Question: I create my own cube. I use below code to do it
'''
void Start () {
MeshFilter meshFilter = gameObject.GetComponent<MeshFilter>();
Mesh mesh = new Mesh ();
meshFilter.mesh = mesh;
mesh.vertices = new Vector3[]{
// face 1 (xy plane, z=0)
new Vector3(0,0,0),
new Vector3(1,0,0),
new Vector3(1,1,0),
new Vector3(0,1,0),
// face 2 (zy plane, x=1)
new Vector3(1,0,0),
new Vector3(1,0,1),
new Vector3(1,1,1),
new Vector3(1,1,0),
// face 3 (xy plane, z=1)
new Vector3(1,0,1),
new Vector3(0,0,1),
new Vector3(0,1,1),
new Vector3(1,1,1),
// face 4 (zy plane, x=0)
new Vector3(0,0,1),
new Vector3(0,0,0),
new Vector3(0,1,0),
new Vector3(0,1,1),
// face 5 (zx plane, y=1)
new Vector3(0,1,0),
new Vector3(1,1,0),
new Vector3(1,1,1),
new Vector3(0,1,1),
// face 6 (zx plane, y=0)
new Vector3(0,0,0),
new Vector3(0,0,1),
new Vector3(1,0,1),
new Vector3(1,0,0),
};
int faces = 6; // here a face = 2 triangles
List<int> triangles = new List<int>();
List<Vector2> uvs = new List<Vector2>();
for (int i = 0; i < faces; i++) {
int triangleOffset = i*4;
triangles.Add(0+triangleOffset);
triangles.Add(2+triangleOffset);
triangles.Add(1+triangleOffset);
triangles.Add(0+triangleOffset);
triangles.Add(3+triangleOffset);
triangles.Add(2+triangleOffset);
// same uvs for all faces
uvs.Add(new Vector2(0,0));
uvs.Add(new Vector2(1,0));
uvs.Add(new Vector2(1,1));
uvs.Add(new Vector2(0,1));
}
mesh.triangles = triangles.ToArray();
mesh.uv = uvs.ToArray();
GetComponent<Renderer>().material = new Material(Shader.Find("Diffuse"));
mesh.RecalculateNormals();
mesh.RecalculateBounds ();
mesh.Optimize();
'''
I want to add this object many times at runtime. I create a prefab by click right button on editor. I drag gameobject to it. I create a member variable 'public Gameobject prefab'. I drag prefab to member variable on inspector.
I want to add 2 cube on my scene. I use below code but it doesn't work for me. It adds many objects.

I use below code clone and add object
'''
prefab = gameObject;
// for (int i = 0; i < 3; i++) {
gO = Instantiate (prefab, new Vector3 (0 * 1.8F - 8.2f, 0, 0), Quaternion.identity) as GameObject;
// }
'''
How can I create a prefab from my own gameobject? How can I add it to scene at runtime properly?
If I create unity shape from editor, and I drag it to prefab, I can add many object on C# code. But I can't do same work for my own cube.
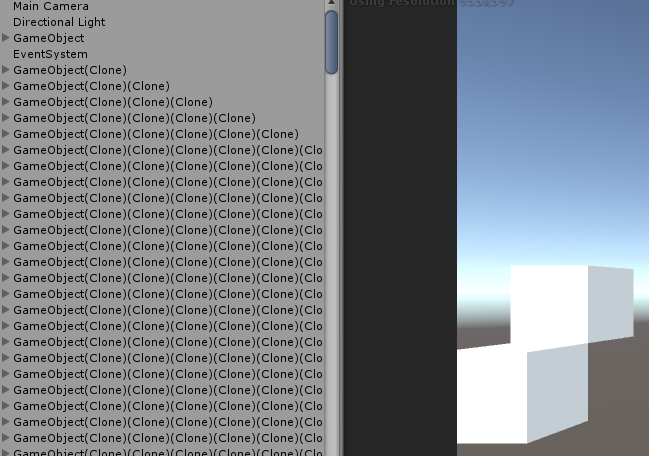
Answer: So in the end you have 2 Scripts:
'''
public class CubeFactory : MonoBehaviour
{
public GameObject PrefabToCreate;
// Use this for initialization
void Start () {
var cube = Instantiate(PrefabToCreate, new Vector3(0 * 1.8F - 8.2f, 0, 0), Quaternion.identity) as GameObject;
}
// Update is called once per frame
void Update () {
}
}
'''
and
'''
public class Cube : MonoBehaviour
{
private void Start()
{
MeshFilter meshFilter = gameObject.GetComponent<MeshFilter>();
Mesh mesh = new Mesh();
meshFilter.mesh = mesh;
mesh.vertices = new Vector3[]
{
// face 1 (xy plane, z=0)
new Vector3(0, 0, 0),
new Vector3(1, 0, 0),
new Vector3(1, 1, 0),
new Vector3(0, 1, 0),
// face 2 (zy plane, x=1)
new Vector3(1, 0, 0),
new Vector3(1, 0, 1),
new Vector3(1, 1, 1),
new Vector3(1, 1, 0),
// face 3 (xy plane, z=1)
new Vector3(1, 0, 1),
new Vector3(0, 0, 1),
new Vector3(0, 1, 1),
new Vector3(1, 1, 1),
// face 4 (zy plane, x=0)
new Vector3(0, 0, 1),
new Vector3(0, 0, 0),
new Vector3(0, 1, 0),
new Vector3(0, 1, 1),
// face 5 (zx plane, y=1)
new Vector3(0, 1, 0),
new Vector3(1, 1, 0),
new Vector3(1, 1, 1),
new Vector3(0, 1, 1),
// face 6 (zx plane, y=0)
new Vector3(0, 0, 0),
new Vector3(0, 0, 1),
new Vector3(1, 0, 1),
new Vector3(1, 0, 0),
};
int faces = 6; // here a face = 2 triangles
List<int> triangles = new List<int>();
List<Vector2> uvs = new List<Vector2>();
for (int i = 0; i < faces; i++)
{
int triangleOffset = i*4;
triangles.Add(0 + triangleOffset);
triangles.Add(2 + triangleOffset);
triangles.Add(1 + triangleOffset);
triangles.Add(0 + triangleOffset);
triangles.Add(3 + triangleOffset);
triangles.Add(2 + triangleOffset);
// same uvs for all faces
uvs.Add(new Vector2(0, 0));
uvs.Add(new Vector2(1, 0));
uvs.Add(new Vector2(1, 1));
uvs.Add(new Vector2(0, 1));
}
mesh.triangles = triangles.ToArray();
mesh.uv = uvs.ToArray();
GetComponent<Renderer>().material = new Material(Shader.Find("Diffuse"));
mesh.RecalculateNormals();
mesh.RecalculateBounds();
mesh.Optimize();
}
}
'''
in your Scene you have your Camera and a GameObject with the CubeFactory on it.
Before you have to make a <URL>. Wich contains a GameObject with the "Cube.cs" Script on it.
Add the prefab as "PrefabToCreate" to your Cubefactory in the inspector.